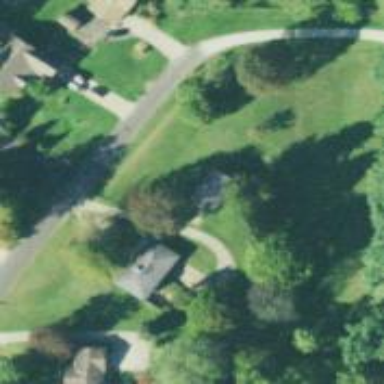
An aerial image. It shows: Driveway.